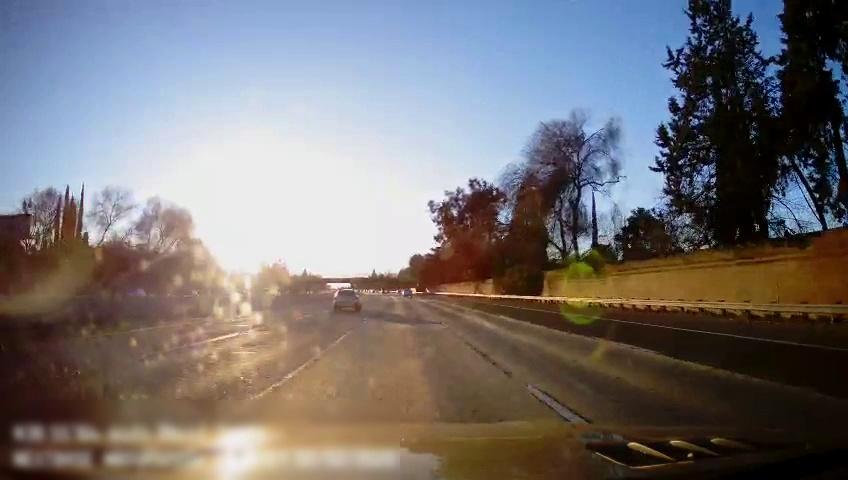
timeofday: Day
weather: Sunny
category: Drivable Space
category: Vehicles | Truck
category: Vehicles | SUV
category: Lanes | Alternate Lane
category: Lanes | Alternate Lane
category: Lanes | Current Lane
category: Lanes | Current Lane
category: Lanes | Alternate Lane
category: Traffic | Signs